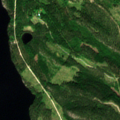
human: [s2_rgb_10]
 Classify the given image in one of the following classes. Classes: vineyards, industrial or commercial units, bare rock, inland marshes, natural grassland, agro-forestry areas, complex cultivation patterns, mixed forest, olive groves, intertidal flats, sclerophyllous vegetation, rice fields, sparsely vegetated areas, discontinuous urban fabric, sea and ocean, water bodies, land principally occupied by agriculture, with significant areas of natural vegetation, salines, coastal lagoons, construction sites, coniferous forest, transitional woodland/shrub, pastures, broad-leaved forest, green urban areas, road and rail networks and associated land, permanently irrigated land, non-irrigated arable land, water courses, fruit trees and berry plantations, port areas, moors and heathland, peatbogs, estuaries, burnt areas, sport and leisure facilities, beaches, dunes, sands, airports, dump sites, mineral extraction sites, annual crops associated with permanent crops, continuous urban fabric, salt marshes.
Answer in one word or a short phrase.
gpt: coniferous forest, mixed forest, water bodies